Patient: sex F, age 76
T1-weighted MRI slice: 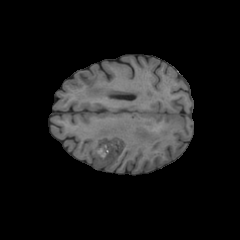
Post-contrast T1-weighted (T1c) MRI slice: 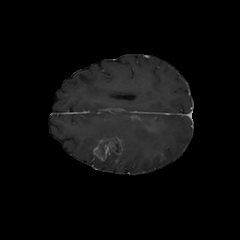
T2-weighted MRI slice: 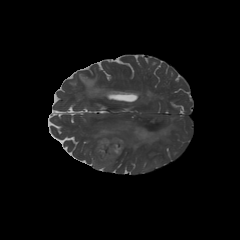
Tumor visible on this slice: yes
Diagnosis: Glioblastoma, IDH-wildtype
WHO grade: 4